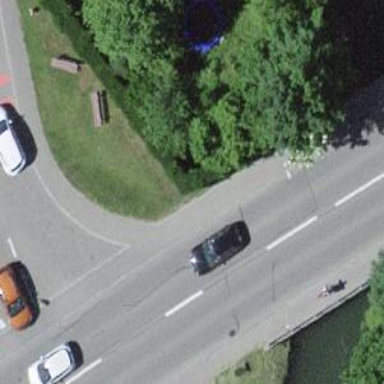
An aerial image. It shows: Bench.